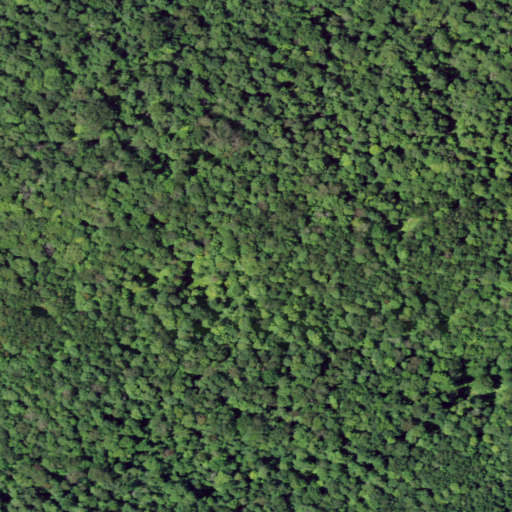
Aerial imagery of mountain in New York named Meyers Hill containing only deciduous forest